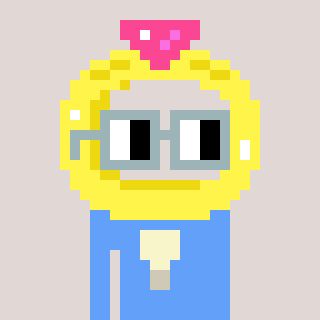
a pixel art character with square dark gray glasses, a ring-shaped head and a blue-colored body on a warm background